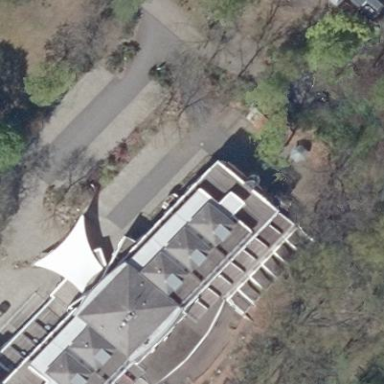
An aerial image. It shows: White hotel with pyramidal roof.